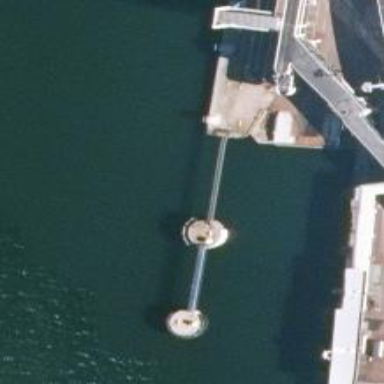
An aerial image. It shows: Man-made pier.